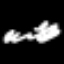
Label: squiggle